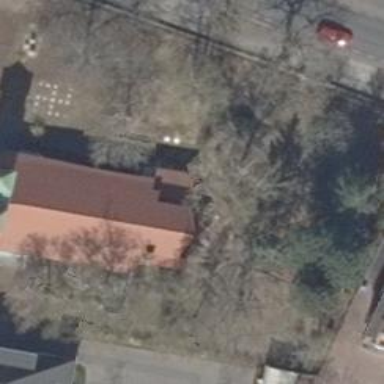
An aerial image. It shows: Gabled church with roof oriented along the building. It is place of worship.